Interaction volume radius: 5 \u00c5
Interaction volume height: 10 \u00c5
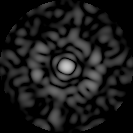
Disorder parameter: 0.8895